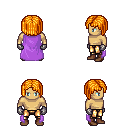
a pixel art fantasy rpg character, male body template, human, tanned skin, lavender cape, gold greaves, light blonde pageboy hairstyle, metal gloves, brown shoes, four views (front, back, left, right), 2x2 character sprite sheet, small pixel art, hard edges, no anti-aliasing